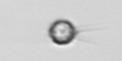
Label: Acanthoica_quattrospina